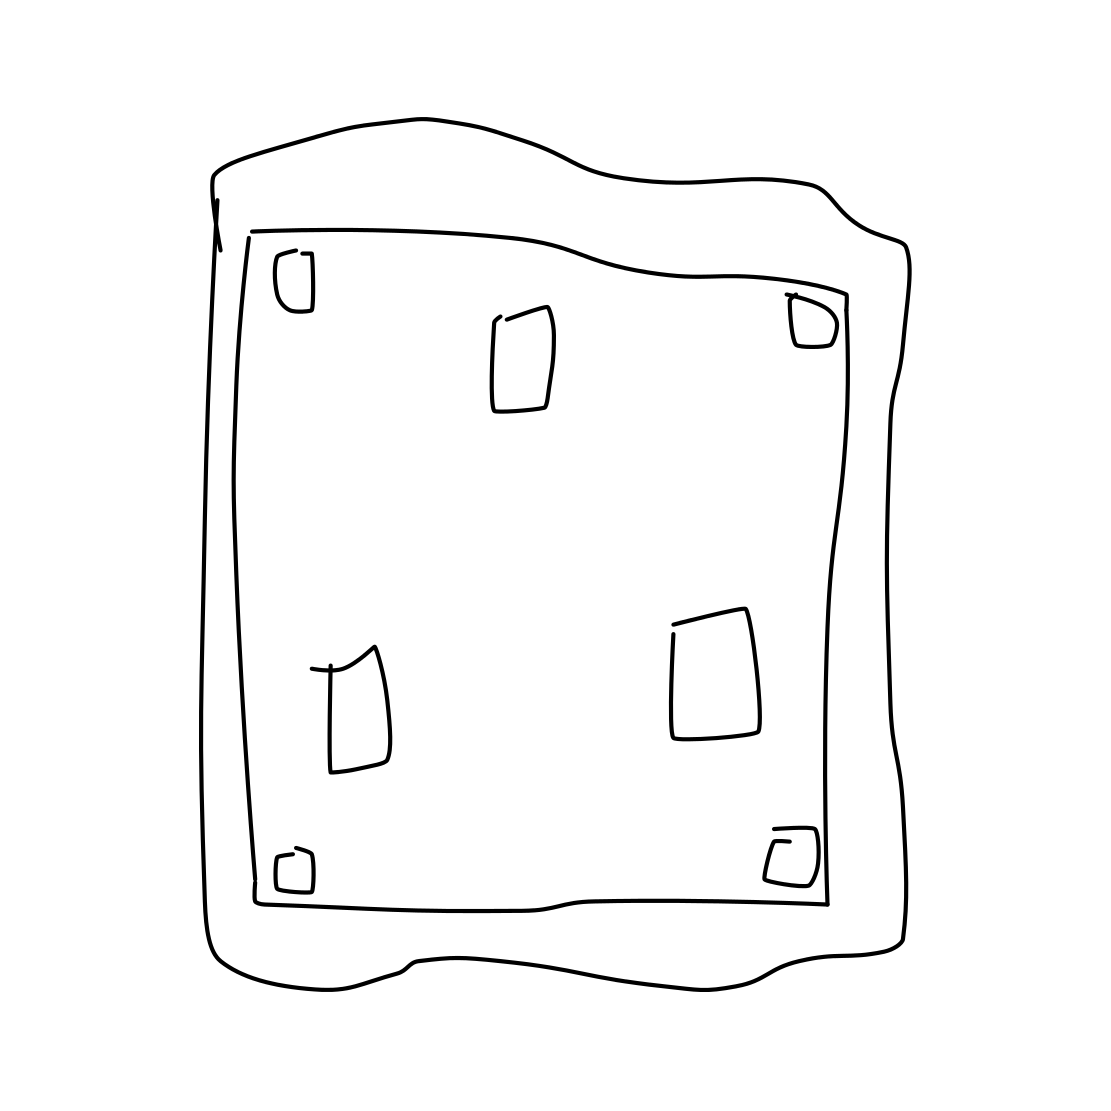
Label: power outlet